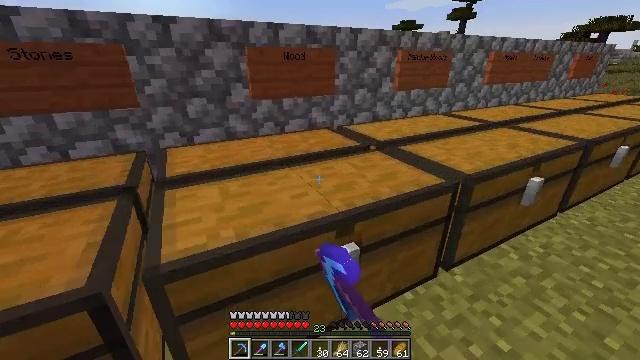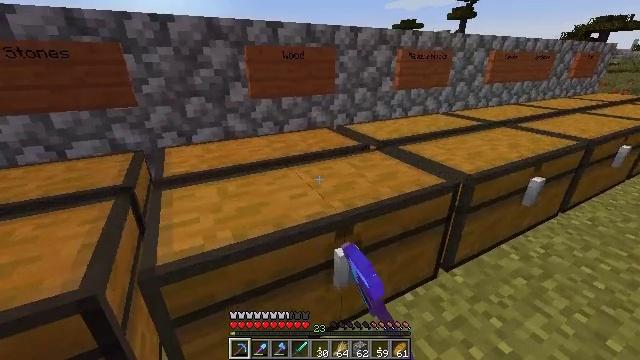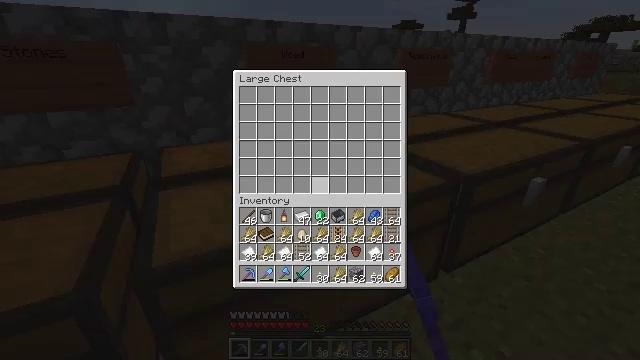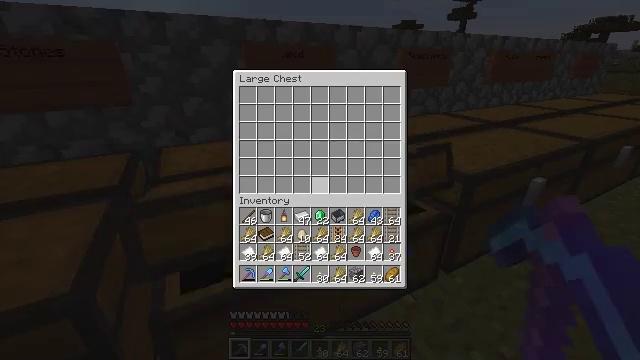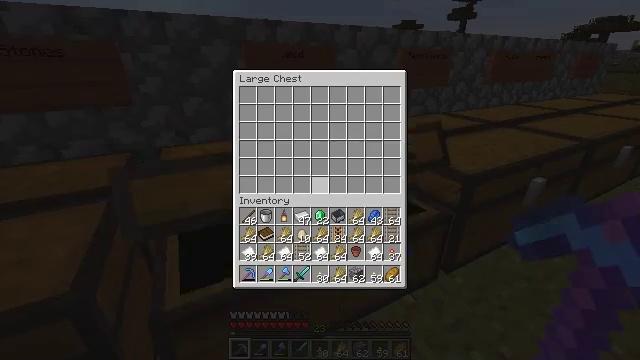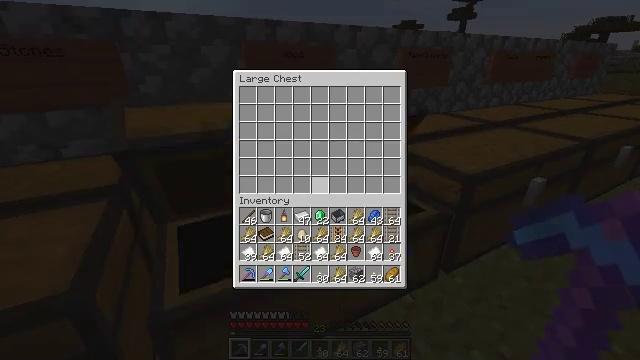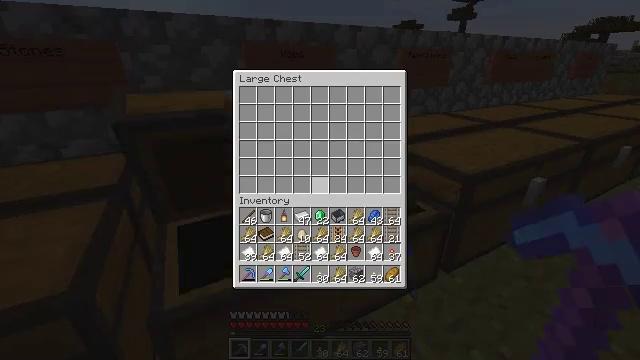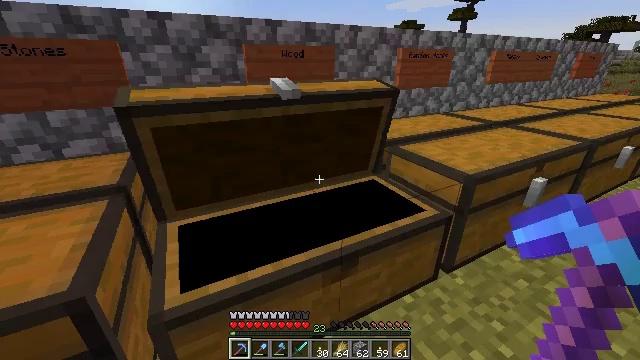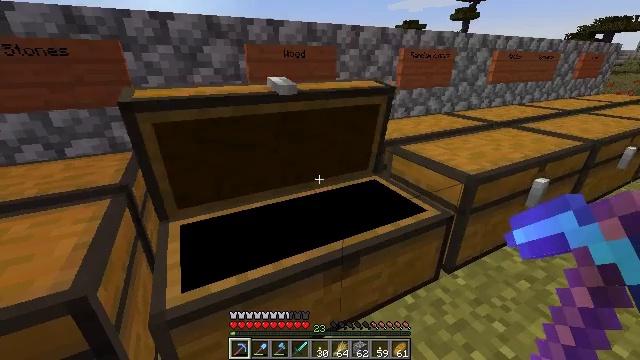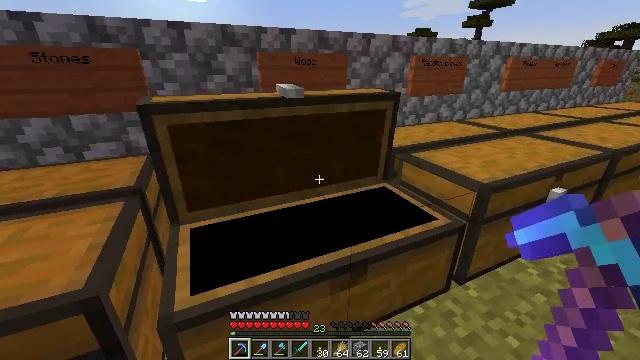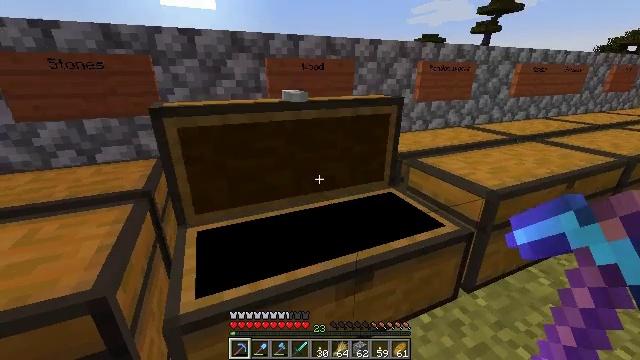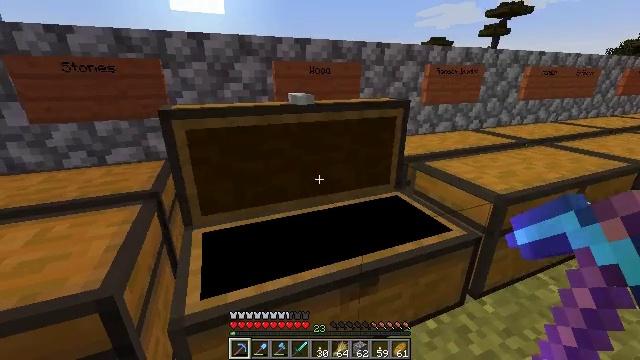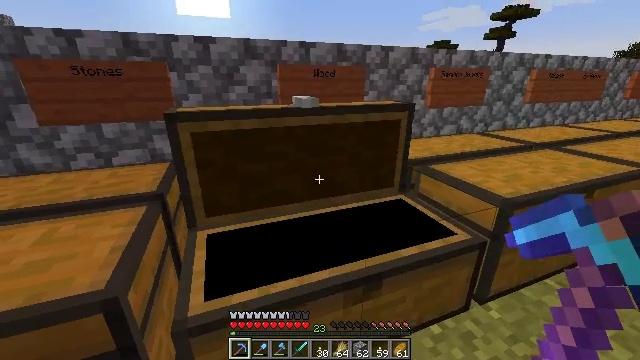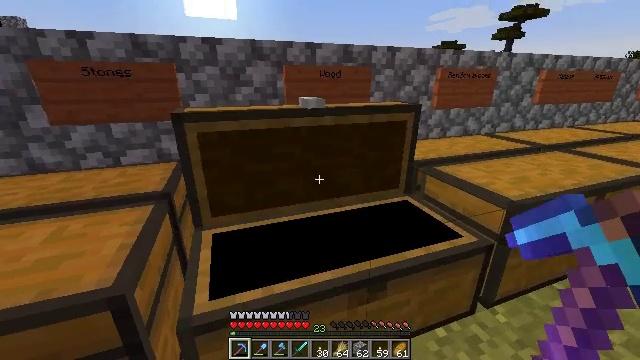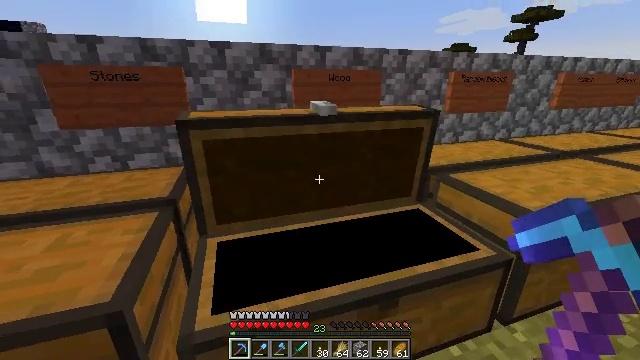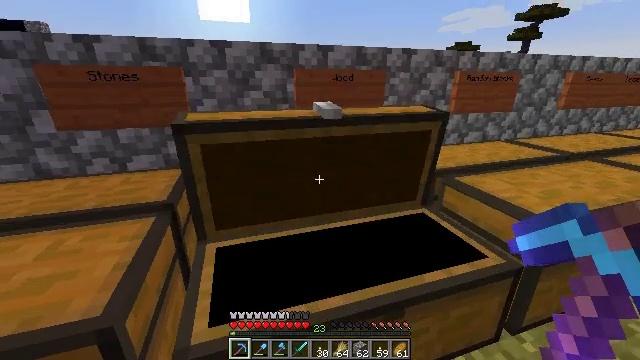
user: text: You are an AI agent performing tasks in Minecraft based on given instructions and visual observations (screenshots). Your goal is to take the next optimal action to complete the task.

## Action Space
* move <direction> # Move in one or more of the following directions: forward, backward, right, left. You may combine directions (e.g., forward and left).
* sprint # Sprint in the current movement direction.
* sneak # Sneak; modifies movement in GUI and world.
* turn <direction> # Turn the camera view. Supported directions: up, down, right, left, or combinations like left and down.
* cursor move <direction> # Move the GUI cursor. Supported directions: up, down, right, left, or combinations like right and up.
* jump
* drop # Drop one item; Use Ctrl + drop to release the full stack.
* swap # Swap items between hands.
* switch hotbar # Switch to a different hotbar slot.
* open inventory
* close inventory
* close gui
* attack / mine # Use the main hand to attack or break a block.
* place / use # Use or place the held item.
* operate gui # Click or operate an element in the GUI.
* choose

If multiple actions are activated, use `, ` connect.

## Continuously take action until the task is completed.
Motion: motion action
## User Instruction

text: Drop a lantern.
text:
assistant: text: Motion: no_op
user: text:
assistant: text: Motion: no_op
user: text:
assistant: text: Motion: no_op
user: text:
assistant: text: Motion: no_op
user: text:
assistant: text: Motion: no_op
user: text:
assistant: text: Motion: no_op
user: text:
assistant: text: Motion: no_op
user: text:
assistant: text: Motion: no_op
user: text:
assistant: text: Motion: turn left and up
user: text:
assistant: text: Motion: turn left and up
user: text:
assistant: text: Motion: turn left
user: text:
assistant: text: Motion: no_op
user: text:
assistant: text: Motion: turn left
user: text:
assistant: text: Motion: move forward, turn left
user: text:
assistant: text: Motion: move forward
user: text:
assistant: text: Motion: move forward, turn left and down
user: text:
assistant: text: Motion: move forward, turn right and down
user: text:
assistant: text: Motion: turn right and down
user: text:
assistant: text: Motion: turn down
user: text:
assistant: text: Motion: turn down, use / place
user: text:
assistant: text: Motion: use / place
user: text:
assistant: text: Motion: use / place
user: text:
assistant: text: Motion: no_op
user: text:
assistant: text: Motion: no_op
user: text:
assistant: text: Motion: cursor move down
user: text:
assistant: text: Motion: cursor move up
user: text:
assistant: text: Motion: cursor move right and up
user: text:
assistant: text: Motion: no_op
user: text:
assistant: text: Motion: no_op
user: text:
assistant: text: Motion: no_op